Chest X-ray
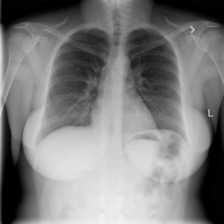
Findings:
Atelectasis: negative
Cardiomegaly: negative
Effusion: negative
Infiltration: positive
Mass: negative
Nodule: negative
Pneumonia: negative
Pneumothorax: negative
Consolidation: negative
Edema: negative
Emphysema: negative
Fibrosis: negative
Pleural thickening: negative
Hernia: negative